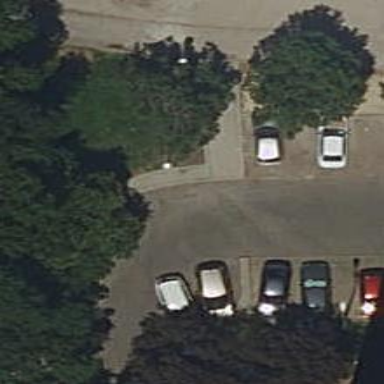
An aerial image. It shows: Road serving as parking aisle.